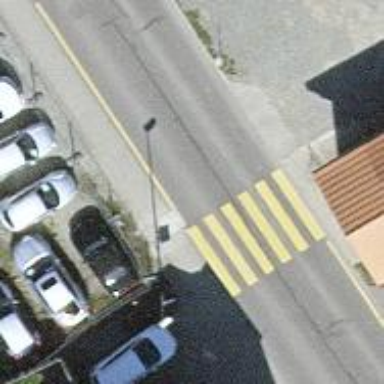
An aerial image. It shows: Zebra crossing on the road.